Question: ## Description
I am using react-native-tcp-socket to communicate with a server through my react-native app. When I am using 'write()' to send data to a server. I am not getting response in the 'data' event. Whereas, when I am using telnet to communicate from the server through terminal I am getting the response. Can someone please guide what I am doing wrong here, or suggest some other package for this.
## Steps to reproduce
code:
'''
client = TcpSocket.createConnection(
{
port: 7070,
host: 'priceserver.attache.app'
},
() => {
// sending data to server
client.write('GETQUOTES');
},
);
// socket event for - connection established
client.on('connect', (on) => {
console.log('connected to', on);
});
// socket event for - data received
client.on('data', (data) => {
console.log('Data ==>', data.toString());
});
// socket event for - error occured
client.on('error', (error) => {
console.log(error);
});
// socket event for - connection closed
client.on('close', () => {
console.log('Connection closed!');
});
'''
## Current behavior
all events except data are working
## Expected behavior
I should get data in the data event's callback
Here is a screenshot of terminal, in which I am getting response.

## Relevant information
| | |
| | |
| OS | Ubuntu 20.04 |
| react-native | 0.63.2 |
| react-native-tcp-socket | ^4.5.5 |
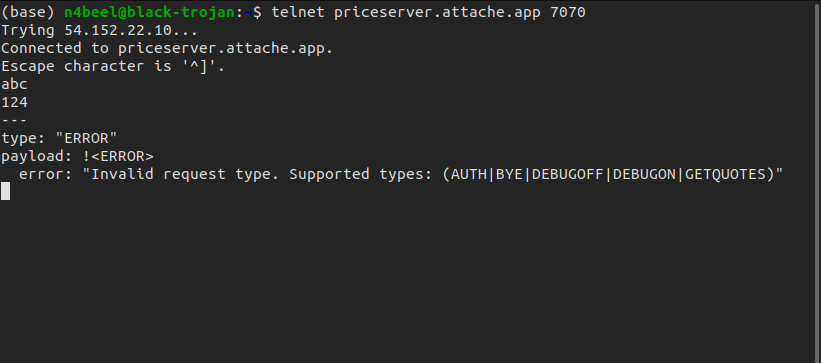
Answer: just saw the question. Self answering for anyone that needs this.
I needed to add a carriage return at the end of every request I was sending to the server so it was like this
'''
client.write('GETQUOTES
');
'''
Hope this helps anyone who stumbles upon this problem.